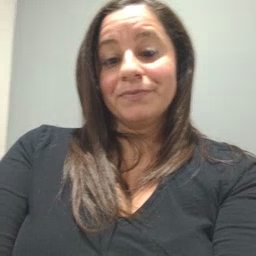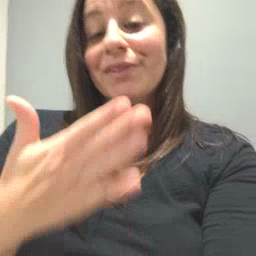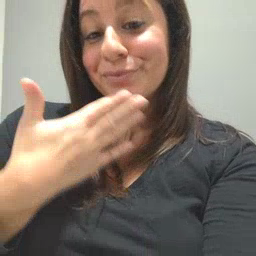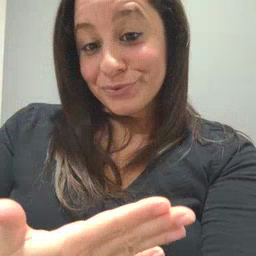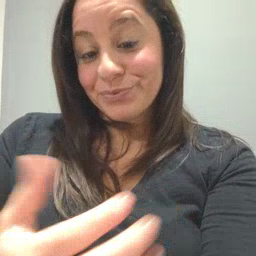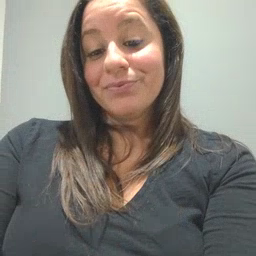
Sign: thankyou